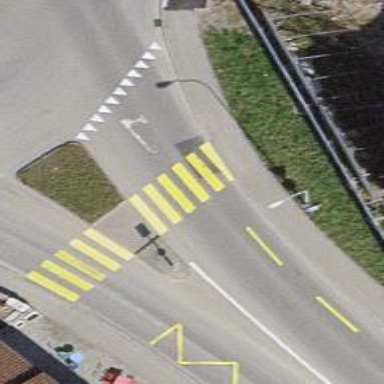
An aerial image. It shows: Marked zebra crossing on the road.